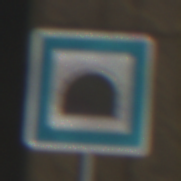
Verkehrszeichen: Tunnel
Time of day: MorningAfternoon
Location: Outdoor (Urban)
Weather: PartlyCloudy
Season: NotSpecified
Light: Natural